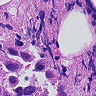
Metastatic tissue present: yes